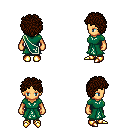
a pixel art fantasy rpg character, female body template, human, tanned skin, sash dress, teal pants, brown curly afro hairstyle, gold boots, four views (front, back, left, right), 2x2 character sprite sheet, small pixel art, hard edges, no anti-aliasing